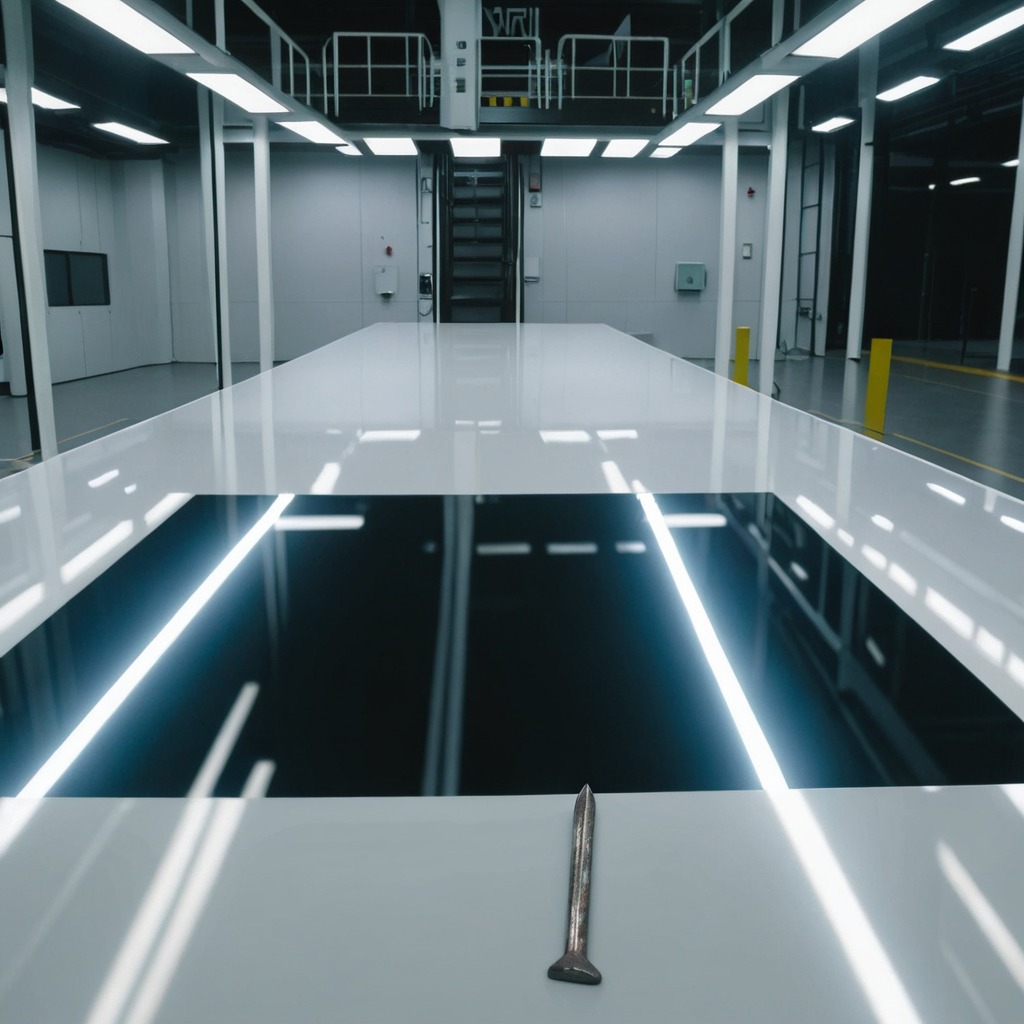
A nail is lying on a high-gloss table in a ship maintenance bay industrial lighting.